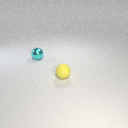
small yellow rubber sphere to the right of small cyan metal sphere